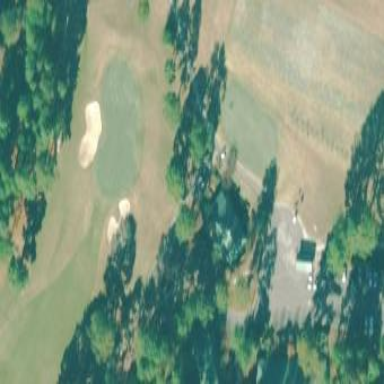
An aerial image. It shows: Grassy area designated as golf tee.